Interaction volume radius: 5 \u00c5
Interaction volume height: 20 \u00c5
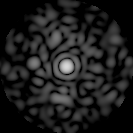
Disorder parameter: 0.8419